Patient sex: F
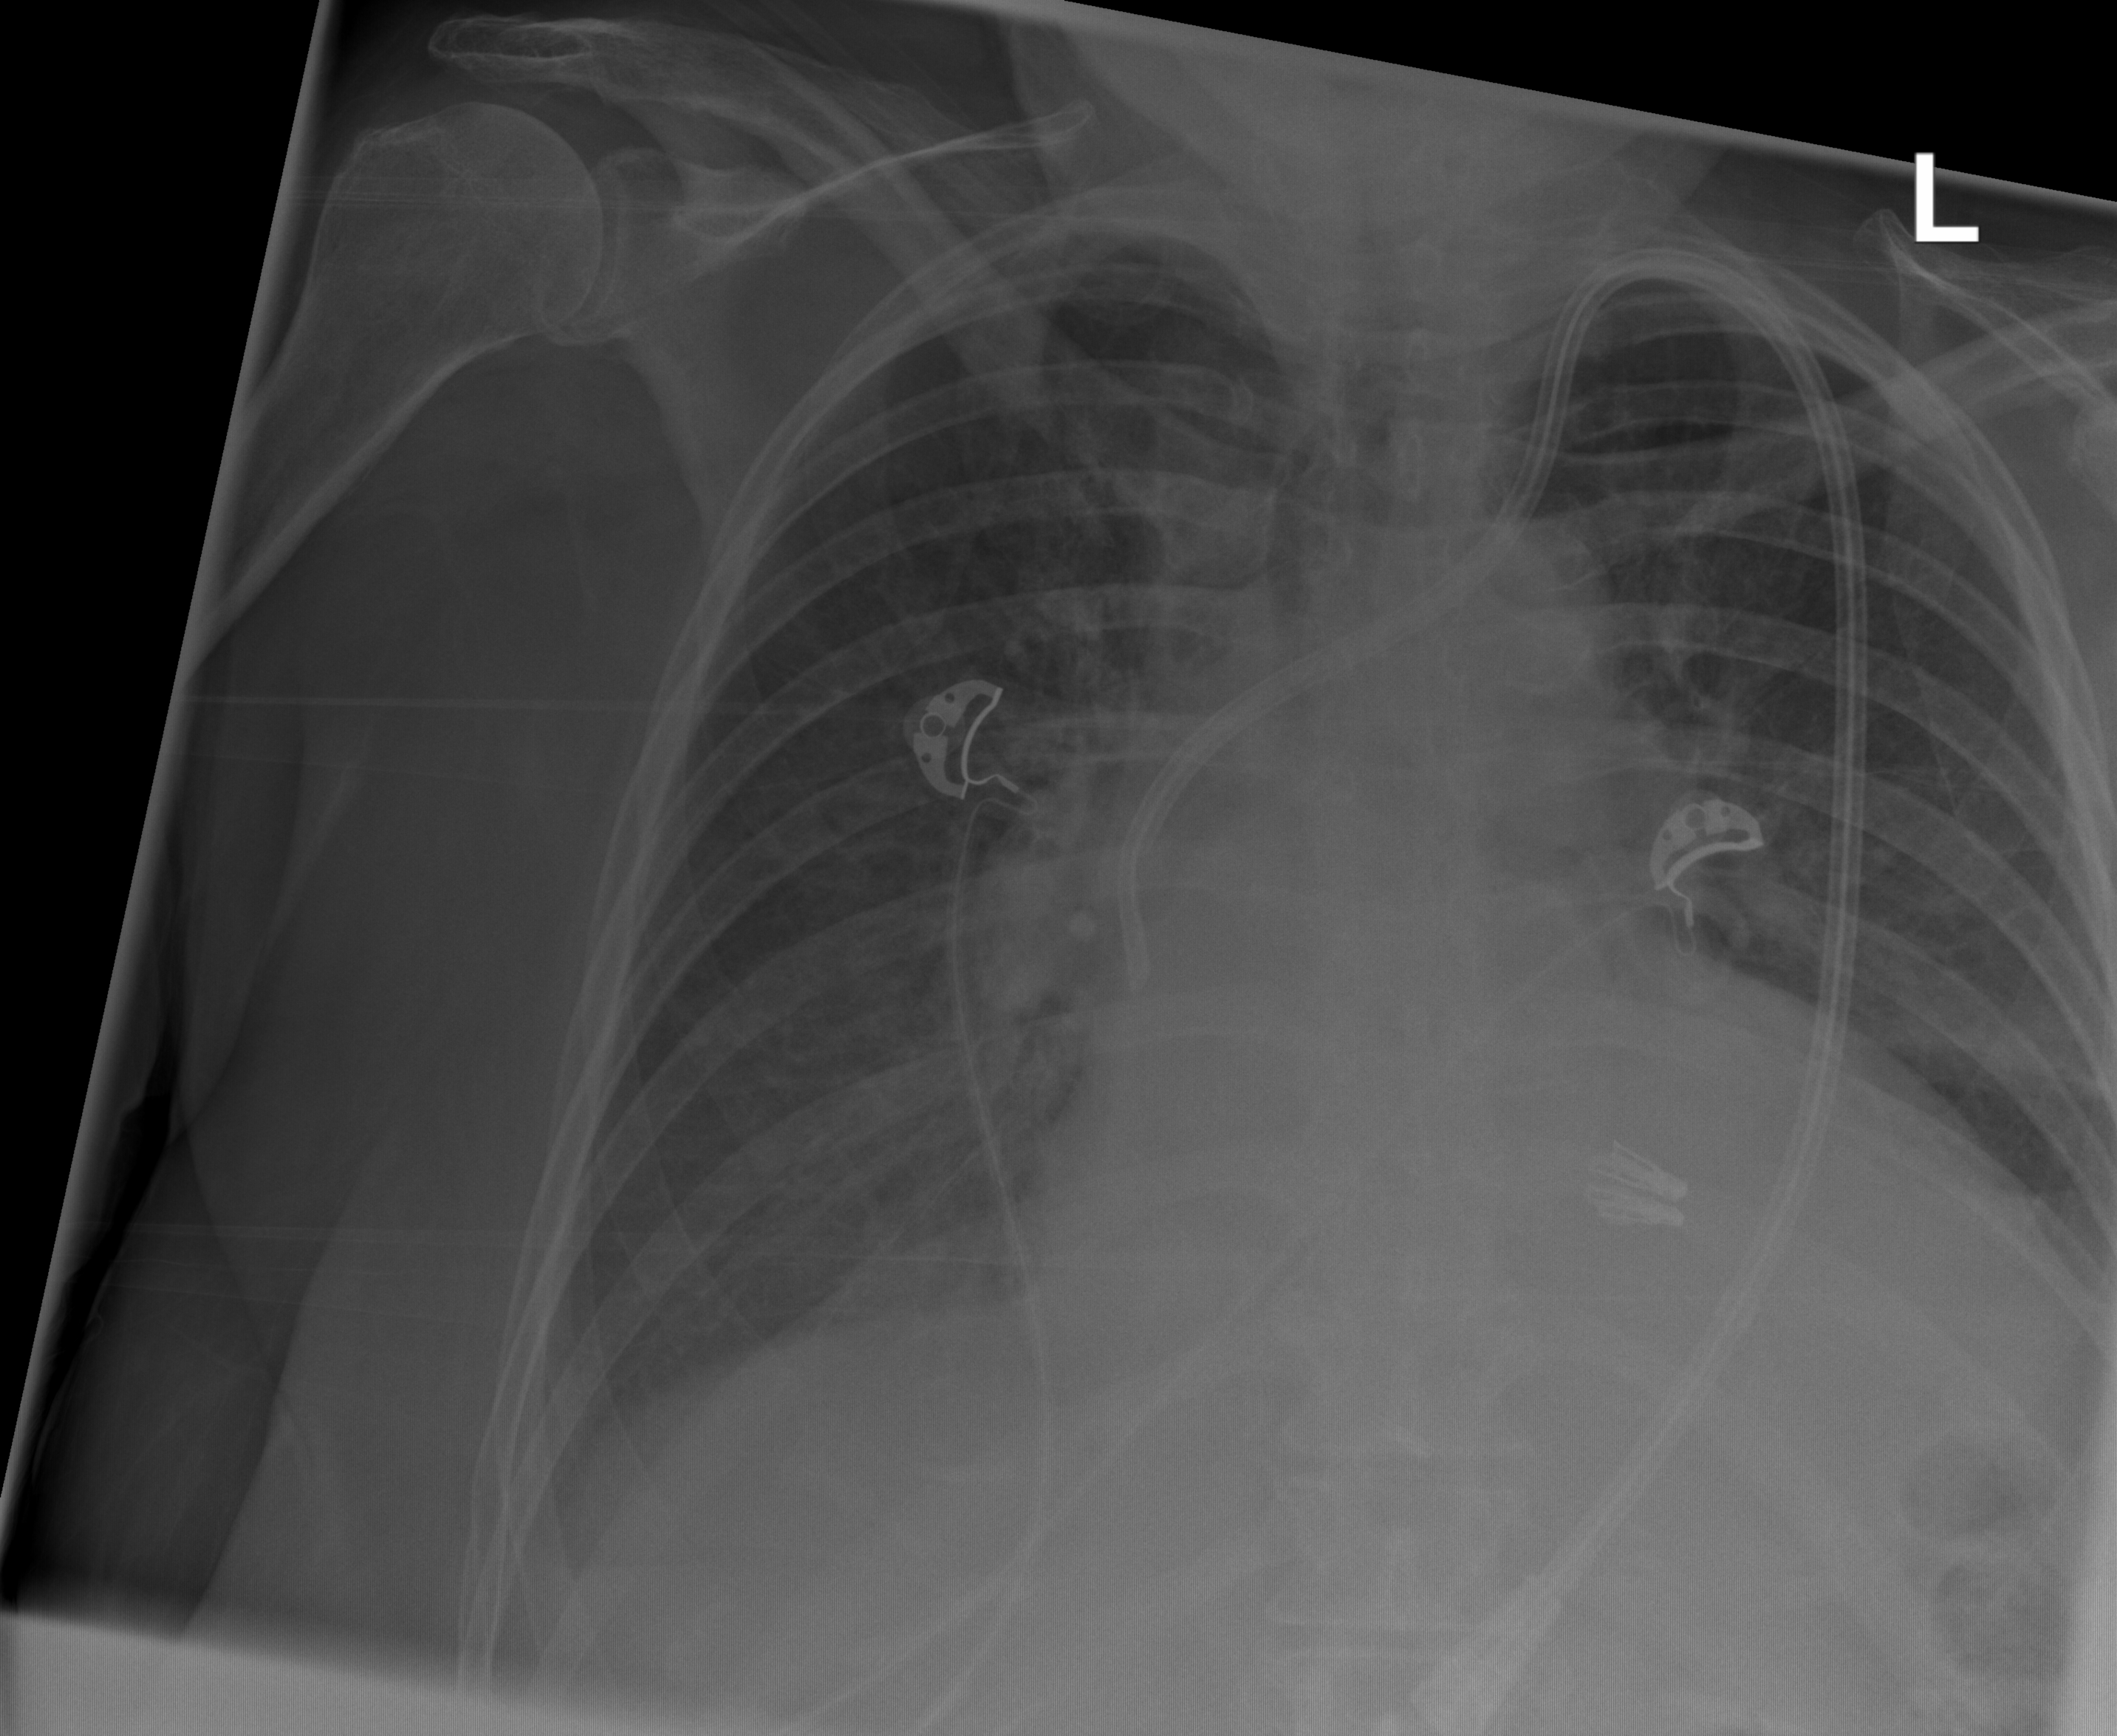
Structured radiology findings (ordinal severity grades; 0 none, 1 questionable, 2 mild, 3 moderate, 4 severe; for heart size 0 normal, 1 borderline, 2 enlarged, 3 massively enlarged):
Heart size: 2
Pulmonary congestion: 2
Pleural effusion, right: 0
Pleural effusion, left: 0
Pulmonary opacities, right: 2
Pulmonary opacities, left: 0
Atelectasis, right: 2
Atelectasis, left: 2